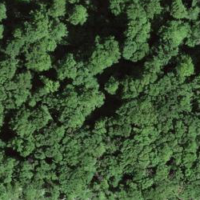
EUNIS habitat code: 41
Species observed at this site:
Euonymus europaeus